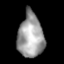
Tissue: skin
Cell type: Epithelial cells
Senescence score: 0.2785
Nuclear area (px): 1112
Mean DAPI intensity: 157.906